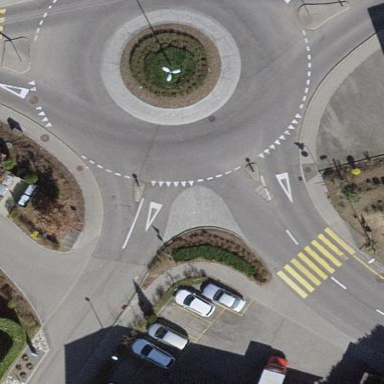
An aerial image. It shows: Roundabout at tertiary road junction.